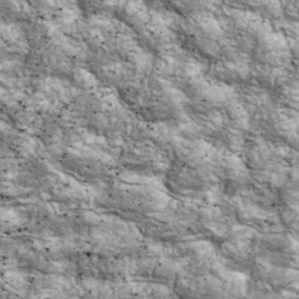
Label: non_frost